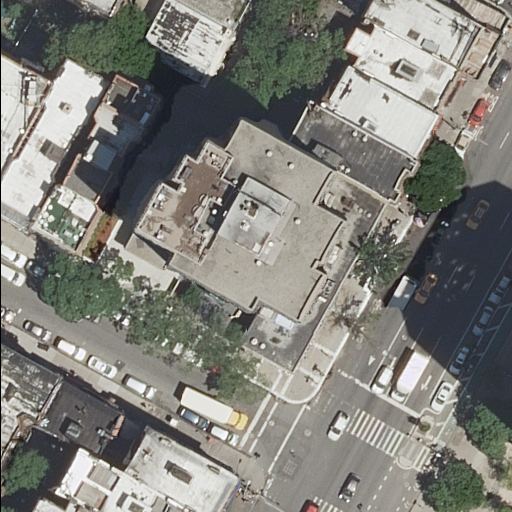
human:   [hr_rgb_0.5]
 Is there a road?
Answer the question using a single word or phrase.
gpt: yes

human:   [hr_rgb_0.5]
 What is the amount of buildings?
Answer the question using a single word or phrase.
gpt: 15

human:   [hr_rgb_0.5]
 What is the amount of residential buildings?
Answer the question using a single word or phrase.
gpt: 14

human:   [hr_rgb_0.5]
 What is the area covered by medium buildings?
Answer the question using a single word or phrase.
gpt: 2753m2

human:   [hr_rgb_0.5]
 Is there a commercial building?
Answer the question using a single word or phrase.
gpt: no

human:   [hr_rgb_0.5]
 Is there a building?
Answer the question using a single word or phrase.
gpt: yes

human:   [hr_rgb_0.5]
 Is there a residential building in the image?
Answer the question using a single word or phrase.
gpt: yes

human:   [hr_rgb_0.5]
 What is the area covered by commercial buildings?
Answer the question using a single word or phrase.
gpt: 0m2

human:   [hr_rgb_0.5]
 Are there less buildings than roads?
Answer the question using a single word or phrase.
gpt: no

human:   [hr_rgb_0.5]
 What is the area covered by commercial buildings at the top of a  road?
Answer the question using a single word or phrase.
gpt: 0m2

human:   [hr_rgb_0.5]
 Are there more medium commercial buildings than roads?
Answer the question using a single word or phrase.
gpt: no

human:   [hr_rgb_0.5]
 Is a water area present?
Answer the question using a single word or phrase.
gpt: no

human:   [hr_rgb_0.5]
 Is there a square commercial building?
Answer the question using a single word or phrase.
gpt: no

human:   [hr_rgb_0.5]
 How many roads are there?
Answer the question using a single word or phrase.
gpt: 7

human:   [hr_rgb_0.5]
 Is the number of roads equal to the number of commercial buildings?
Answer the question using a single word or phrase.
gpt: no

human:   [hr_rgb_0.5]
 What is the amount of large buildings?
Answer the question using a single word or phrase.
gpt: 1

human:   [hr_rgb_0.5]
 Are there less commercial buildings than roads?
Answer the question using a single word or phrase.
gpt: yes

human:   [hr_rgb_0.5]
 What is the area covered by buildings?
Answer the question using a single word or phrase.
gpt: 4081m2

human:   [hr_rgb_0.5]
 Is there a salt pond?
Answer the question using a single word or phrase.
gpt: no

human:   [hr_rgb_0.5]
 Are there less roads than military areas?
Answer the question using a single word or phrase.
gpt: no

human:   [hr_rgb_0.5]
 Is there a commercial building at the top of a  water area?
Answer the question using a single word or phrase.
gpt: no

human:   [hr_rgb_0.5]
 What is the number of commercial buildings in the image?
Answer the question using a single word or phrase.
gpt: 0

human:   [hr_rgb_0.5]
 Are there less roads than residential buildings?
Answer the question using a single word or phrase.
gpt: yes

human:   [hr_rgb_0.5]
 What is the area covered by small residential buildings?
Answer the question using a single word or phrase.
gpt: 17m2

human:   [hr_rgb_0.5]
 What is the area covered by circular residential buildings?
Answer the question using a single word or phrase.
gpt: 0m2

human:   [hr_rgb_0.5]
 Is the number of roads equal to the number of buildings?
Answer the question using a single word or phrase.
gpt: no

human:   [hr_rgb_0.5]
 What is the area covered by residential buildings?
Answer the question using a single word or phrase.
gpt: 3788m2

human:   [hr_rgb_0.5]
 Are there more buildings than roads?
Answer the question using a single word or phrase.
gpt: yes

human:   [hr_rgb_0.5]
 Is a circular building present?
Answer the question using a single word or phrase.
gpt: no

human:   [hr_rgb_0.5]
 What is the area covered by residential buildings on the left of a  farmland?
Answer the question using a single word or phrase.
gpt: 0m2

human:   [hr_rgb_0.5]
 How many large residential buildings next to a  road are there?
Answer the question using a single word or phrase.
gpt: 1

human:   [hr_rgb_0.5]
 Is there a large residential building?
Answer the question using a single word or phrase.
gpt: yes

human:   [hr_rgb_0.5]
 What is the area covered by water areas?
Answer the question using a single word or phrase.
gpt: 0m2

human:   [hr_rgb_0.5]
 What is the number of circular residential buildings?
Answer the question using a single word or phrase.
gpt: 0

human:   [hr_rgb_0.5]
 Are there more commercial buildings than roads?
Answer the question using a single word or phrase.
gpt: no

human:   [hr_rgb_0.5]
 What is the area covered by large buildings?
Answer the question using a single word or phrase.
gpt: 1310m2

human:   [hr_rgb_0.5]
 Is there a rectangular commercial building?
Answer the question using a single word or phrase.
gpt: no

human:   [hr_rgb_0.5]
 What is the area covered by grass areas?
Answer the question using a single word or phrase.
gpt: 0m2

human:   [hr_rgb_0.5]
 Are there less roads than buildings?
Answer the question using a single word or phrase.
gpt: yes

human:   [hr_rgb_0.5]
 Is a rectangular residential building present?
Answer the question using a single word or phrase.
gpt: yes

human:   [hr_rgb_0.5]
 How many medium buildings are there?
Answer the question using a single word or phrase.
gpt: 12

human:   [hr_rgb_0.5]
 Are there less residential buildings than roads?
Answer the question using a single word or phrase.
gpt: no

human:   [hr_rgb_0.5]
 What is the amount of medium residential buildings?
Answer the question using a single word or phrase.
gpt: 11

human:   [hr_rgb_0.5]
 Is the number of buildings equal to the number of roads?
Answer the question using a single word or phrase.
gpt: no

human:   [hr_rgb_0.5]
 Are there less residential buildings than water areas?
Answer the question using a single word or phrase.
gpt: no

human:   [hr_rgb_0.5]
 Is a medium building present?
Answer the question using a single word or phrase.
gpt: yes

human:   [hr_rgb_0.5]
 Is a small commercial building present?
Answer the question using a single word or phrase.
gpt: no

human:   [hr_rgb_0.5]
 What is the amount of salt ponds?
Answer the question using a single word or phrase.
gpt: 0

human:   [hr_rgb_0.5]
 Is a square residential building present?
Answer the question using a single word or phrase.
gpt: no

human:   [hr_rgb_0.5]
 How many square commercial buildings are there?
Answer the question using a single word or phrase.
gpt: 0

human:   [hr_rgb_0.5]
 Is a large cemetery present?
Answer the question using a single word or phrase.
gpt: no

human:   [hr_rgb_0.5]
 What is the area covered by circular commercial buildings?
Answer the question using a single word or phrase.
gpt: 0m2

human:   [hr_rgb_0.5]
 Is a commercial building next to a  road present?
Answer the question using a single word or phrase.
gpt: no

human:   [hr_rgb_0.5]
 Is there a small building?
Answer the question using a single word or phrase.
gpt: yes

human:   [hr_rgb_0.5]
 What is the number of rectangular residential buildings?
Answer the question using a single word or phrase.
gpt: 7

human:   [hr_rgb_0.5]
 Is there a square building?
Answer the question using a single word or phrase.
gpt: no

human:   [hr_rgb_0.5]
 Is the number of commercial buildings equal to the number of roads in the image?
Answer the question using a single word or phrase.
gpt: no

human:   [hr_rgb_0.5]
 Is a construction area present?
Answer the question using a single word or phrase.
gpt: no

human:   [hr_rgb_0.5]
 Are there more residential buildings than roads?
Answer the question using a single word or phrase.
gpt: yes

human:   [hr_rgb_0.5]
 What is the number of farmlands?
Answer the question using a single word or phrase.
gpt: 0

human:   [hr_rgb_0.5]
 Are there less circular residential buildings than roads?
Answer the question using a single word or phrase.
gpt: yes

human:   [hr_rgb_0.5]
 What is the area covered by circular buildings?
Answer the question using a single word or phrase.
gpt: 0m2

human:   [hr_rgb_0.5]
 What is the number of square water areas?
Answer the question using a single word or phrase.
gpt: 0

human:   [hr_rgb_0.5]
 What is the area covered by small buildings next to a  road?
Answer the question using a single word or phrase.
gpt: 17m2